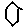
Label: hexagon